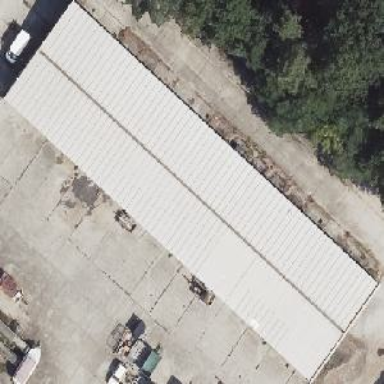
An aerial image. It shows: Group of garages.